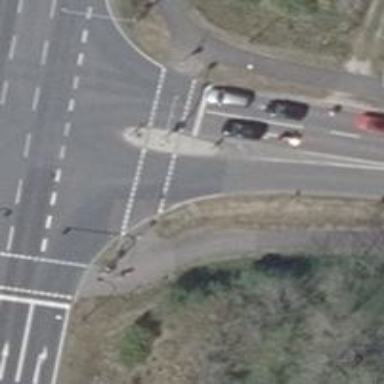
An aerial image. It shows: Road with traffic signals controlling the flow of traffic.